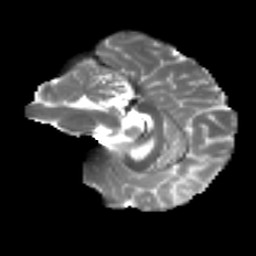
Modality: T2w
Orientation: sagittal
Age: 24
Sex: female
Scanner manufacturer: ge
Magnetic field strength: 3 T
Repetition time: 7.8 s
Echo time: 0.0606 s